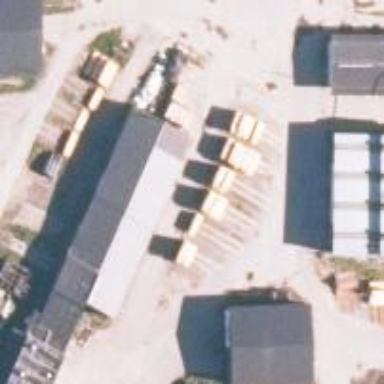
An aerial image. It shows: Industrial building.